Question: I use Jquery fadeIn effect, but it does not work well in Chrome (neither in IE).
At the end of the animation it lost(gain?) its anti-alias property. See the pictures below.
The large text border will be arched, the small one will be sharp.

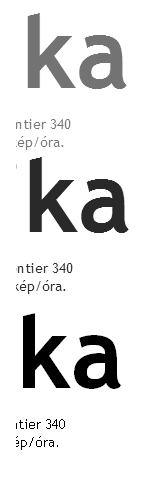
Answer: This is a "feature" of the browser, designed to speed up rendering. If text is not being drawn at full opacity, it will not be anti-aliased. I believe IE9 "fixed" this to include AA on partial-alpha text.